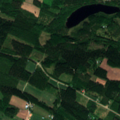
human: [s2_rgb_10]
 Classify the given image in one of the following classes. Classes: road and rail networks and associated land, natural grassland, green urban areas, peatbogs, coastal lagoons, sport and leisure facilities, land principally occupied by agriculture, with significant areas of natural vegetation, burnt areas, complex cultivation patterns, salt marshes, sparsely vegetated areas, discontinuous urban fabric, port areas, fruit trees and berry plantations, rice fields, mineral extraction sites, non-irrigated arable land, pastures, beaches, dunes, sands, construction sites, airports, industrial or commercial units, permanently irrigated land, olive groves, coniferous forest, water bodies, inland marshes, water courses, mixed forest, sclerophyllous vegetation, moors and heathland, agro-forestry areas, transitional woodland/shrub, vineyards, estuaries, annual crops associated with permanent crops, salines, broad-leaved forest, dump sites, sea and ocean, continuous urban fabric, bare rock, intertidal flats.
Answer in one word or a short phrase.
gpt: land principally occupied by agriculture, with significant areas of natural vegetation, broad-leaved forest, mixed forest